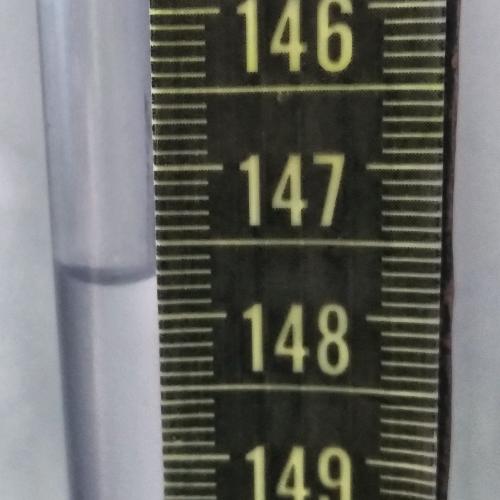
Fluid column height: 147.7 cm